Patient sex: F
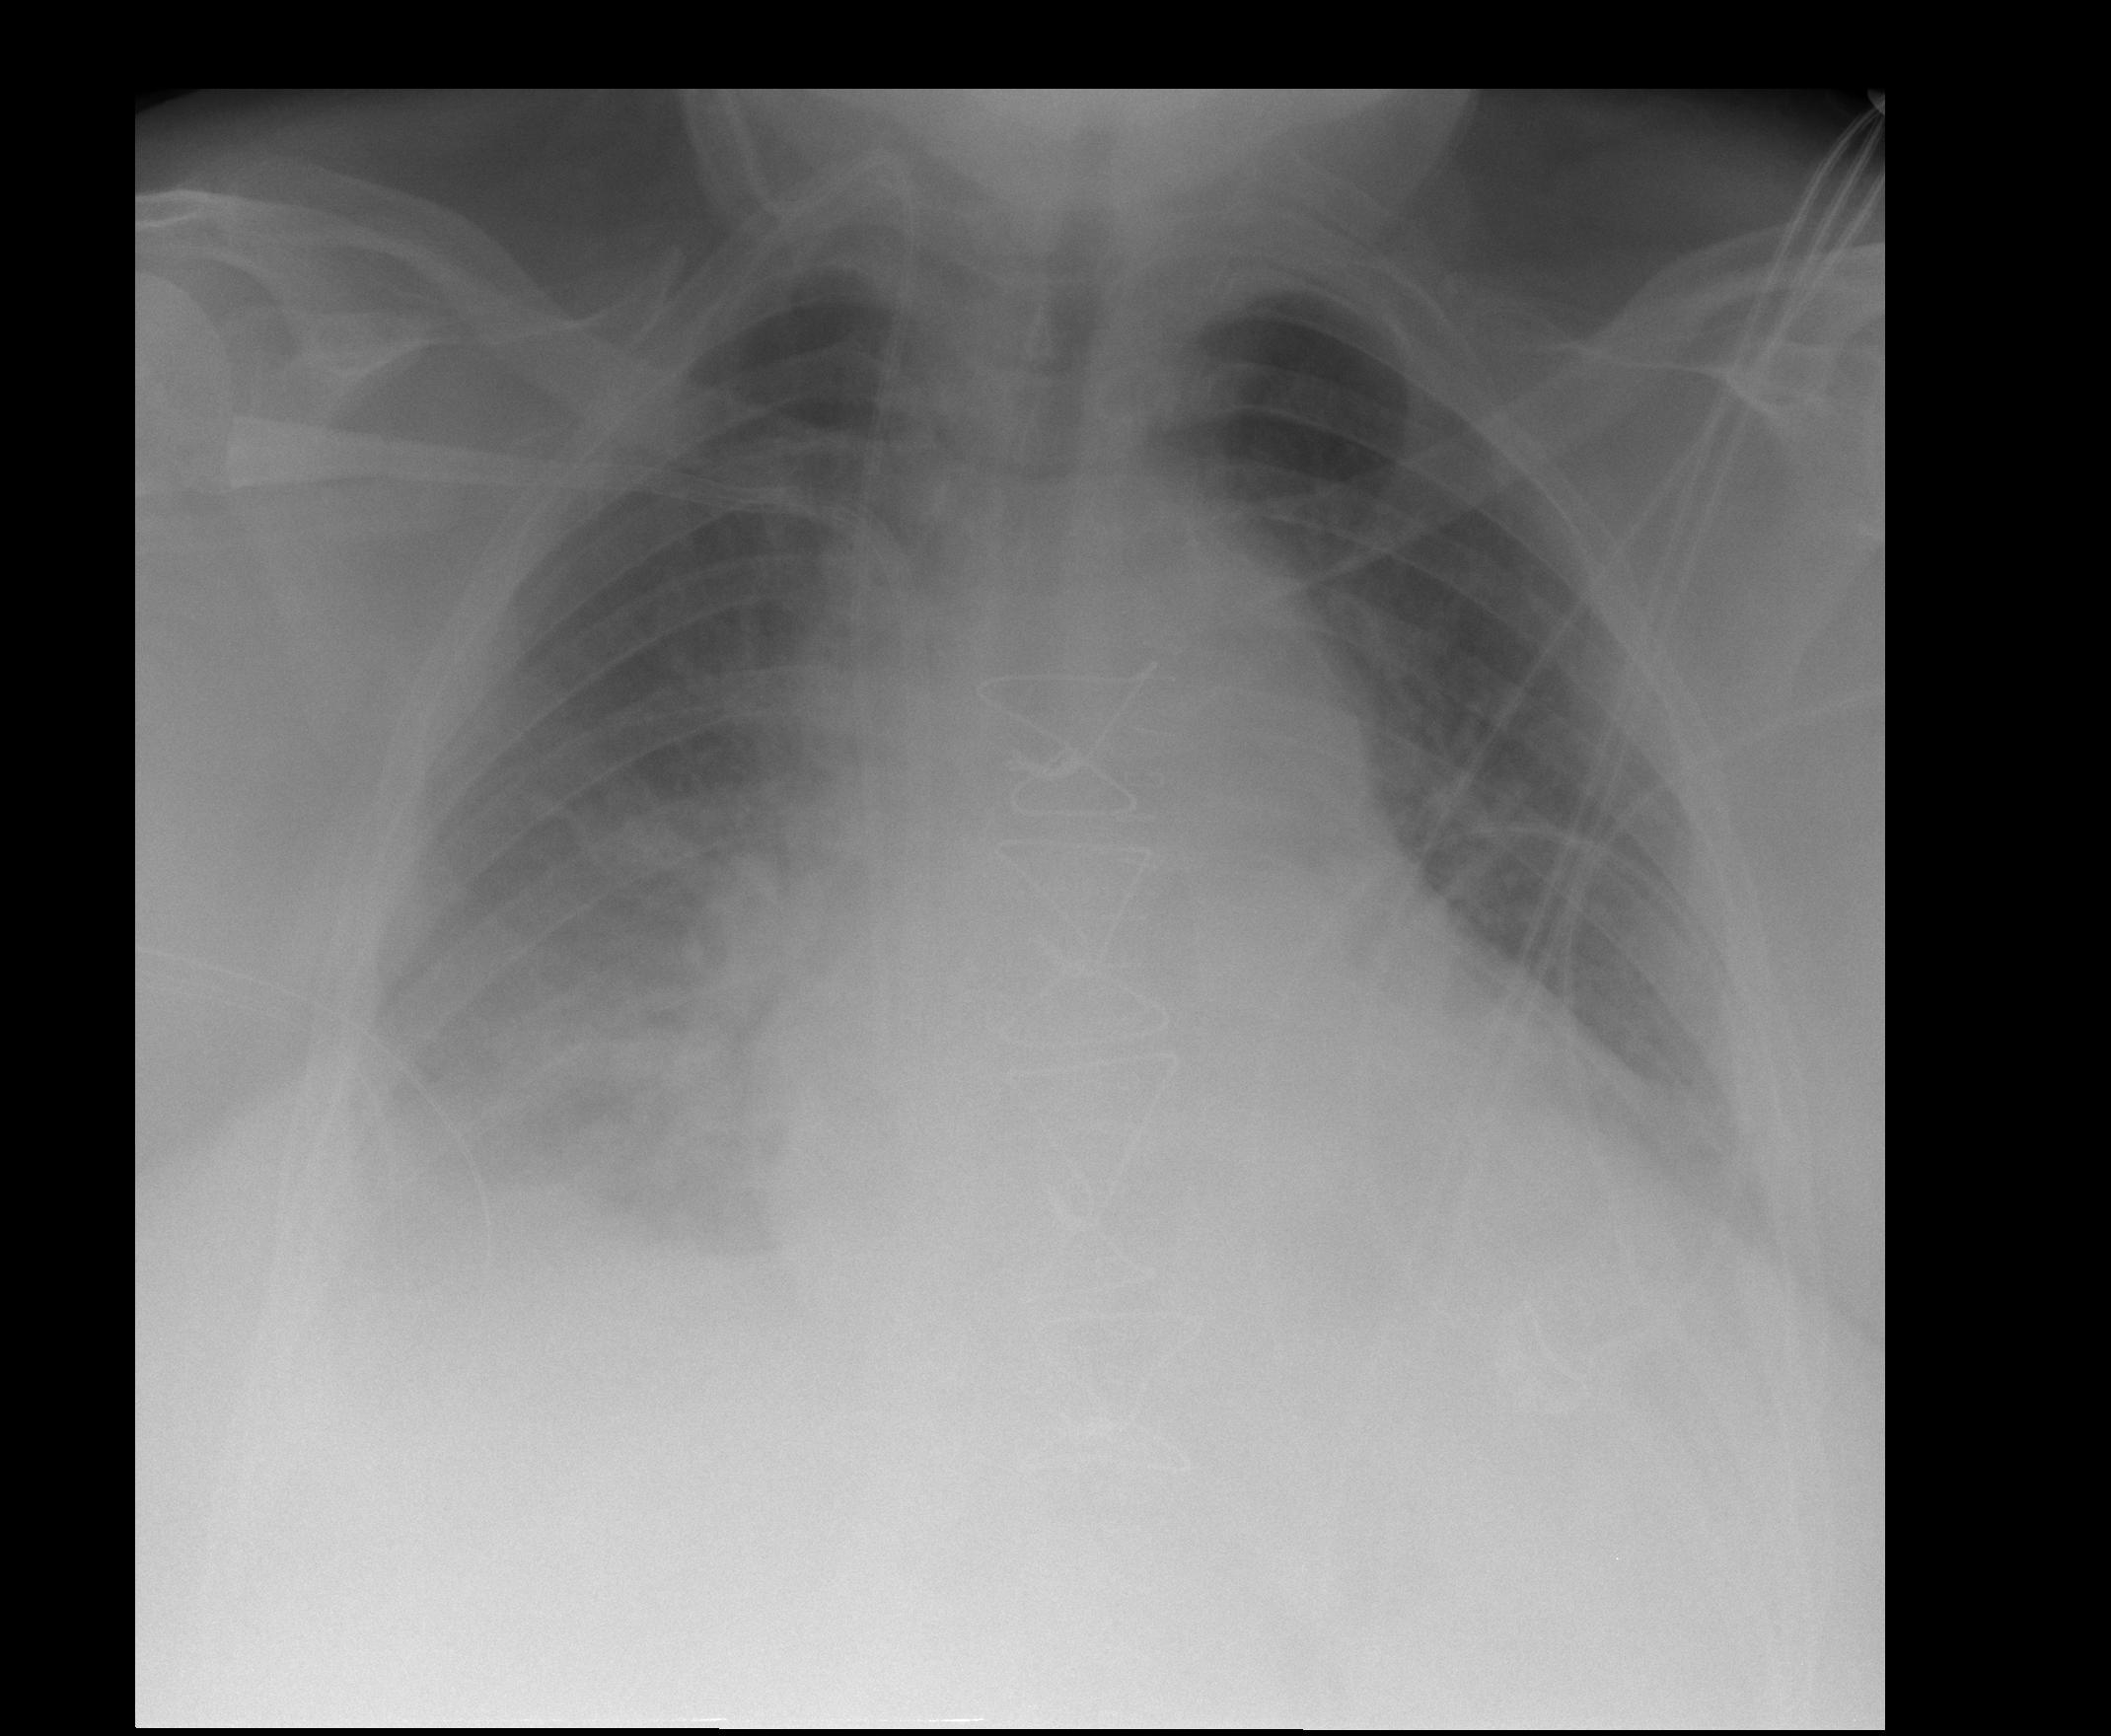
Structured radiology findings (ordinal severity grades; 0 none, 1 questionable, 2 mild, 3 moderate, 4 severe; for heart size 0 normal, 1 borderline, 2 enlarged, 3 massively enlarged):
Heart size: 2
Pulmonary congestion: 3
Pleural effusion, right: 2
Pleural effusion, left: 2
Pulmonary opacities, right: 2
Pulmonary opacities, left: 0
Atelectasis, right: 3
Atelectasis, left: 2